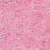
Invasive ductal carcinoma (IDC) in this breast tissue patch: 0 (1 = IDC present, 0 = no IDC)